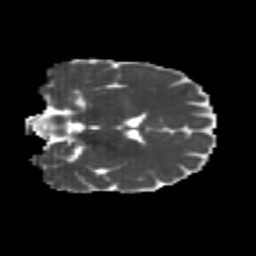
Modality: MD
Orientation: coronal
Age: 24
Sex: male
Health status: healthy
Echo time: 0.074 s